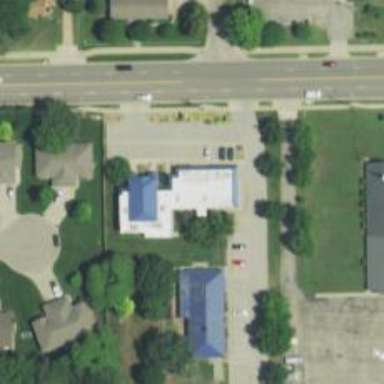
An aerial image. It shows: Veterinary facility.